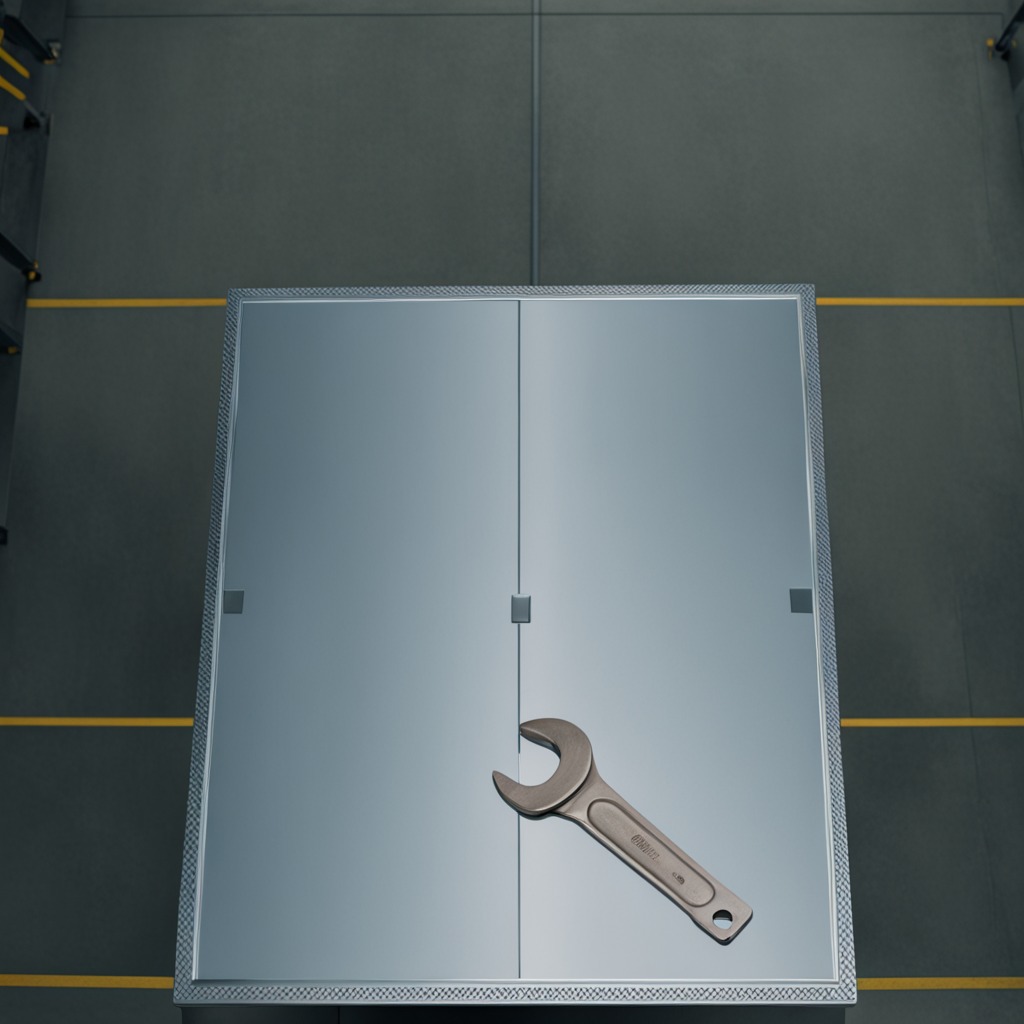
A wrench is lying on a toolbox surface in an airplane hangar workshop.